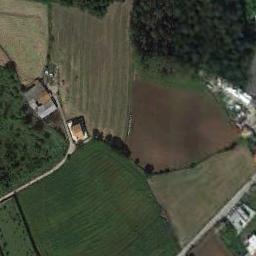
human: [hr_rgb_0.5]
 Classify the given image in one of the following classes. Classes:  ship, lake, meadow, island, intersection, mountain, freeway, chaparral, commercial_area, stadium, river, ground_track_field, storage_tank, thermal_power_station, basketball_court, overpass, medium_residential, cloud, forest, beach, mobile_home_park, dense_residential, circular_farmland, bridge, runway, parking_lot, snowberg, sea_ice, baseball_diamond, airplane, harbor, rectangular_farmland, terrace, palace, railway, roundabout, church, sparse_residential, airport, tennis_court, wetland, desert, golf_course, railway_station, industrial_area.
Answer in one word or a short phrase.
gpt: terrace